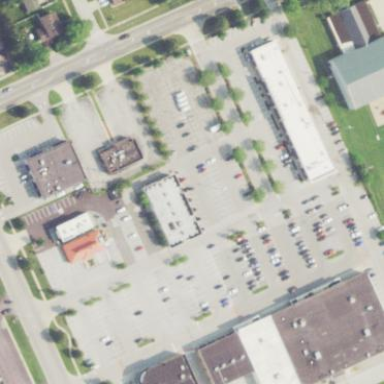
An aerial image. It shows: Retail area.